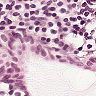
Metastatic tissue present: yes